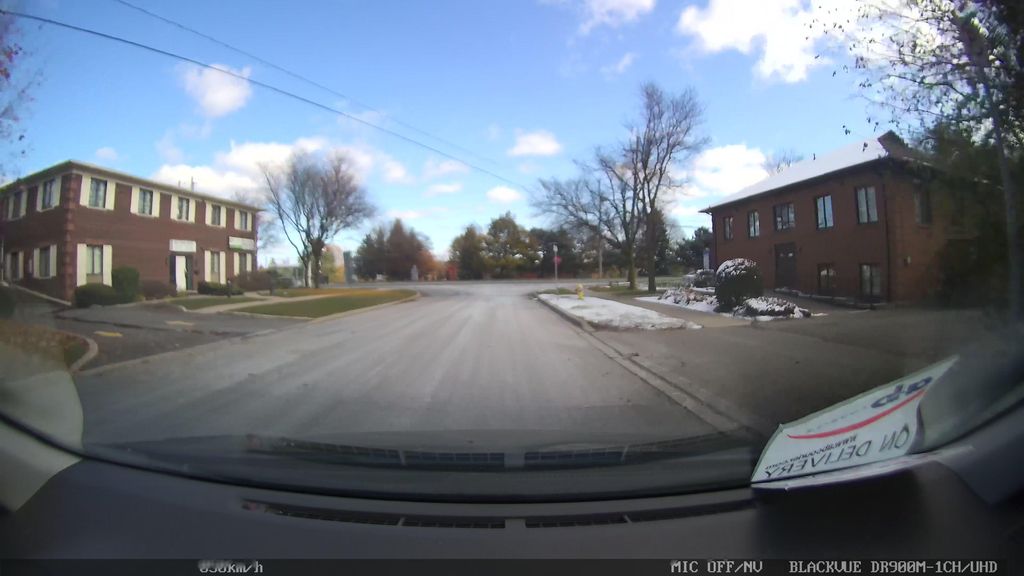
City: toronto